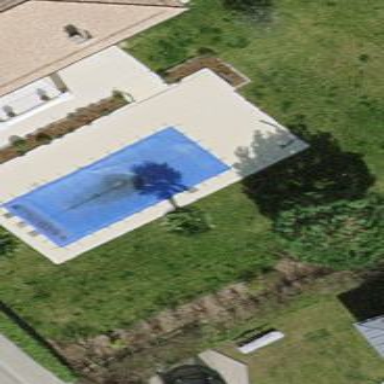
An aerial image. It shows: Outdoor swimming pool in leisure land.